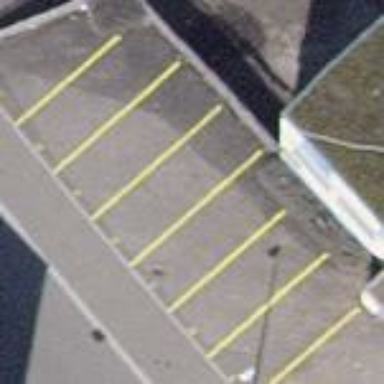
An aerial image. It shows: Parking area.